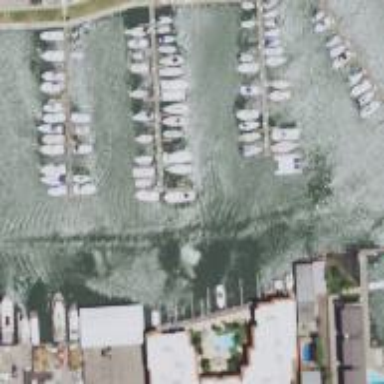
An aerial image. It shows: Marina on leisure land.